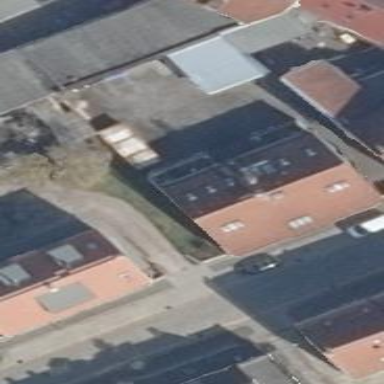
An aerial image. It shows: Building.